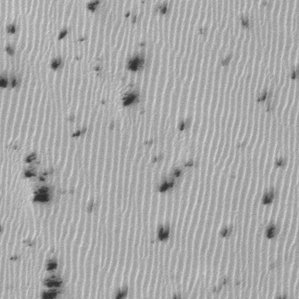
Label: frost